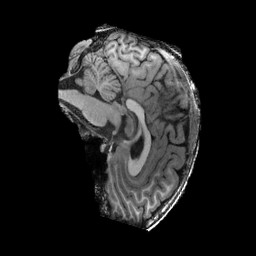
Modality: T1w
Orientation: sagittal
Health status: ill
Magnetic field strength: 3 T